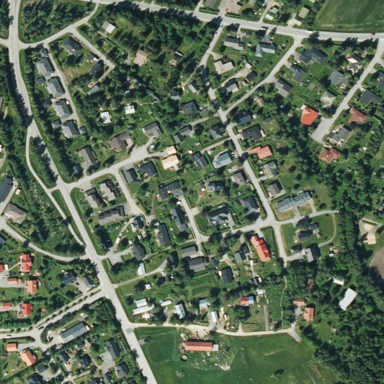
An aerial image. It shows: Residential area.